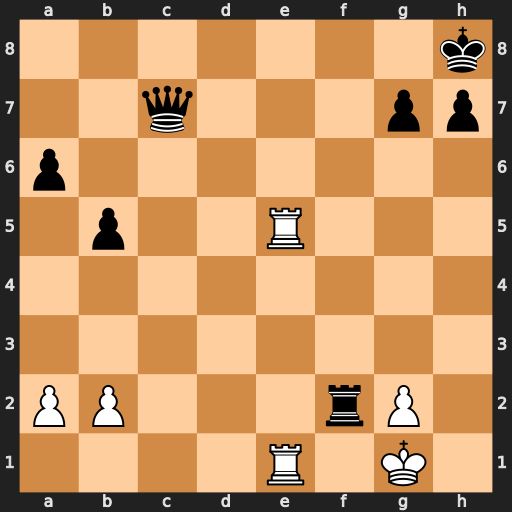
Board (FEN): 7k/2q3pp/p7/1p2R3/8/8/PP3rP1/4R1K1
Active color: w
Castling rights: -
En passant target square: -
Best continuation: Re8+ Rf8 Rxf8#